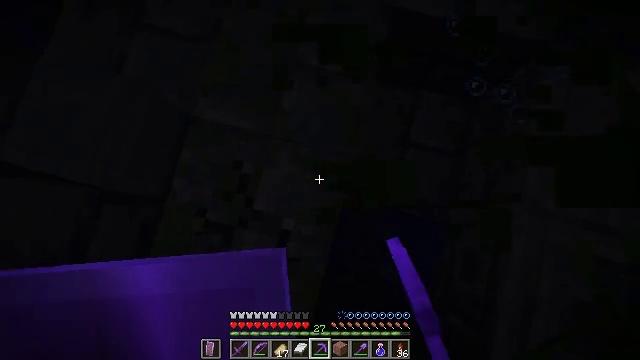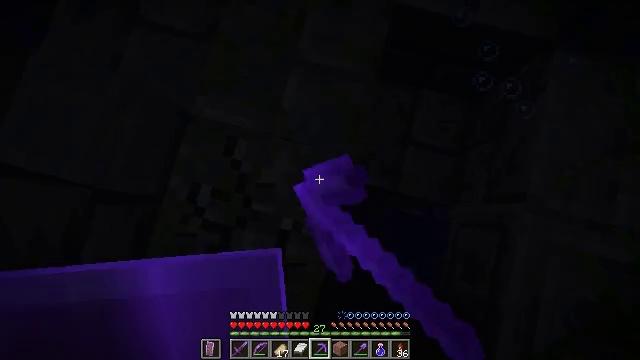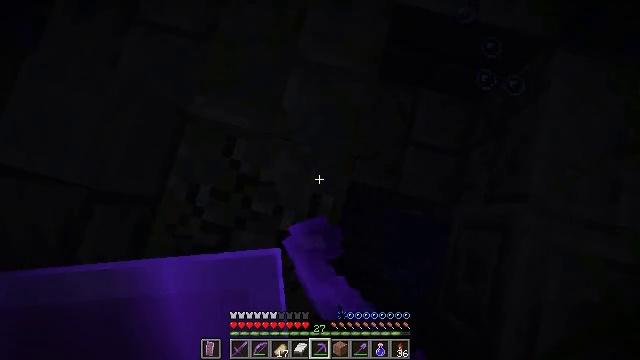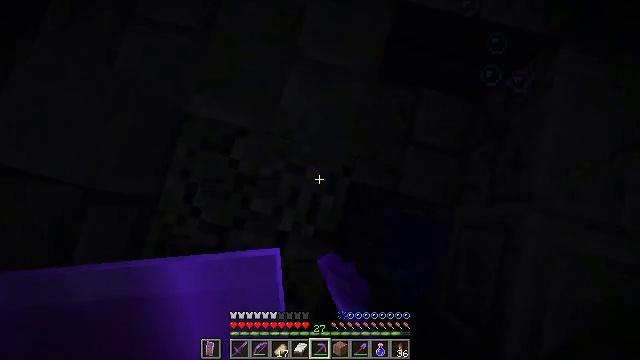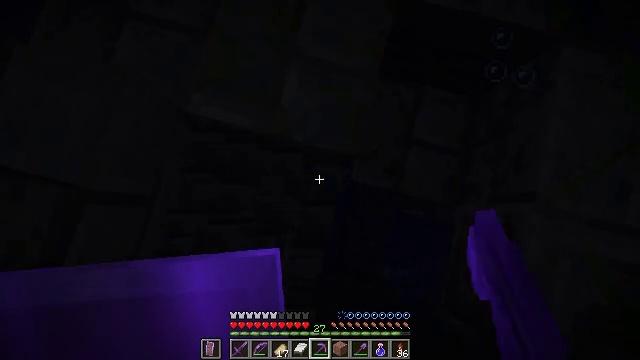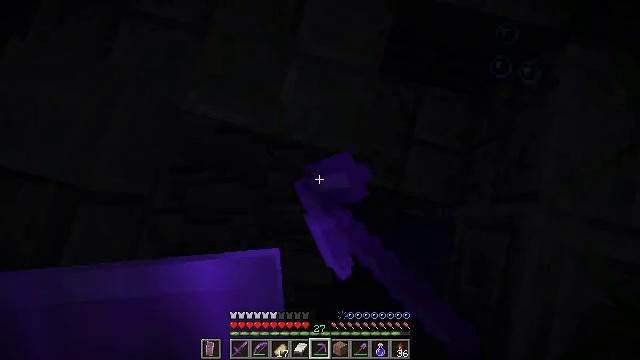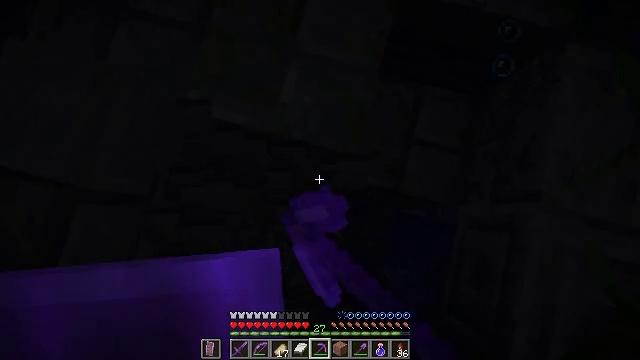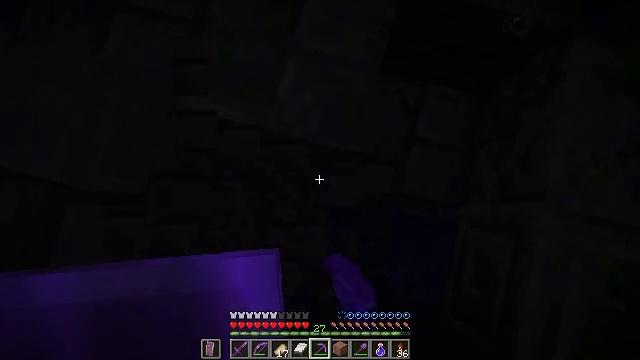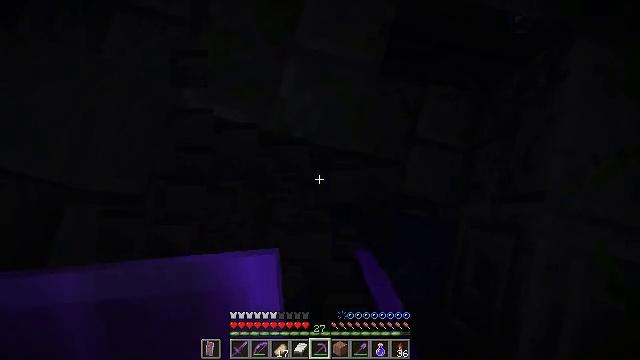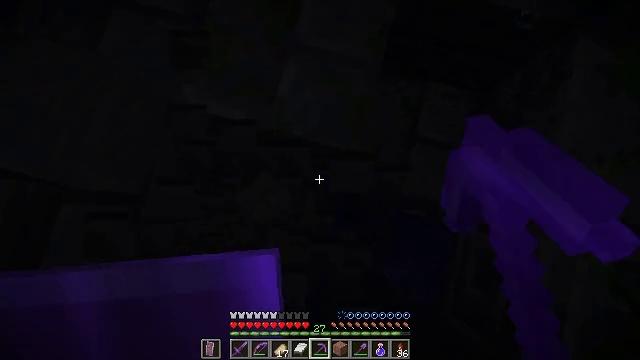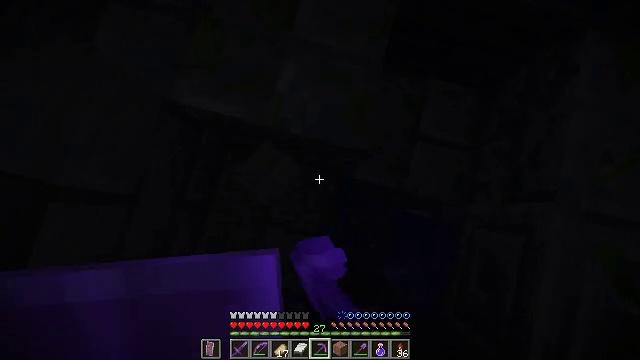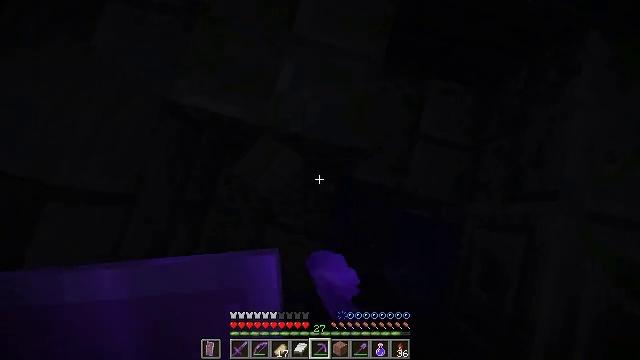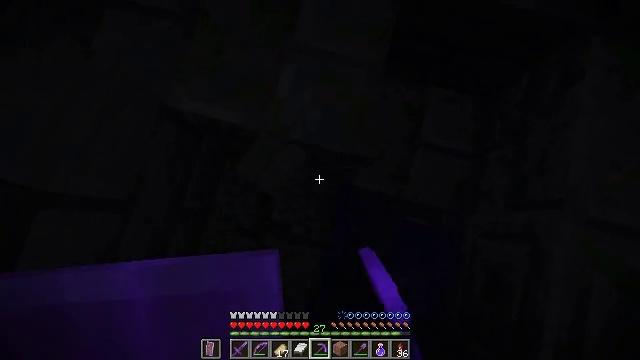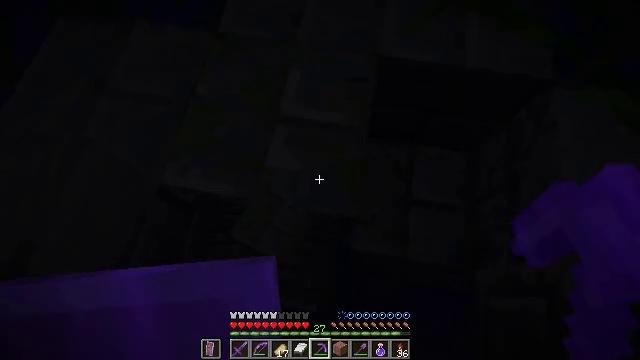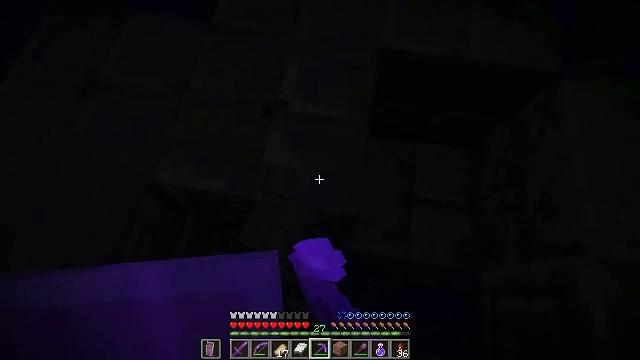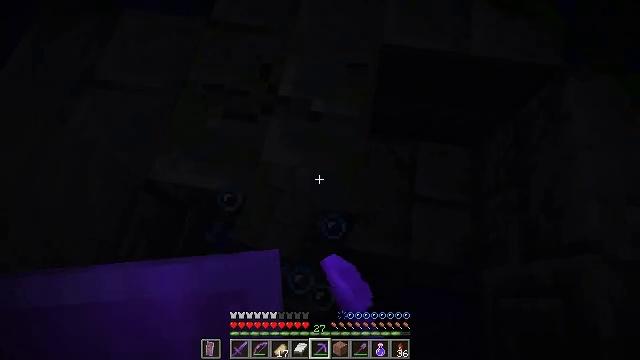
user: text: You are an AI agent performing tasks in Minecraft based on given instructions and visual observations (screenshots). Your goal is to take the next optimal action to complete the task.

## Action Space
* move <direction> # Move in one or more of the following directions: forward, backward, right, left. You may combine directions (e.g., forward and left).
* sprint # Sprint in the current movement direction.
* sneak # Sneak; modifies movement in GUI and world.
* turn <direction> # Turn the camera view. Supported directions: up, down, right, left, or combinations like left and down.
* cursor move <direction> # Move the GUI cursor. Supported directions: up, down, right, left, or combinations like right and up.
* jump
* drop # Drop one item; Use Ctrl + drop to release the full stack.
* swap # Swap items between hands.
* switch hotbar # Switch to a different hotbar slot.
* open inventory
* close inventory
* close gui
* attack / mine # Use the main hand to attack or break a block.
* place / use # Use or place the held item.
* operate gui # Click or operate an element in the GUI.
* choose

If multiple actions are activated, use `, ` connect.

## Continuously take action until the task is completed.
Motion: motion action
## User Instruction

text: Break the mossy stone bricks in a structure.
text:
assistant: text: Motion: attack / mine
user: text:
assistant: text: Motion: attack / mine
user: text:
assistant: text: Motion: attack / mine
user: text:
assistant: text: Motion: attack / mine
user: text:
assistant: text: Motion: attack / mine
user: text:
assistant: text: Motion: attack / mine
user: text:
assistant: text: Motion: attack / mine
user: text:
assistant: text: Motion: attack / mine
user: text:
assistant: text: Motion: attack / mine
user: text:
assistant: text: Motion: attack / mine
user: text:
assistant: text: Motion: attack / mine
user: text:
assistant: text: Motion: turn up, attack / mine
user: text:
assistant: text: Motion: turn right and up, attack / mine
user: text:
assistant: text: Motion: attack / mine
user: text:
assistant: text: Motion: attack / mine
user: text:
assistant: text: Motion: attack / mine
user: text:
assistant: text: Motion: attack / mine
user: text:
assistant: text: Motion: attack / mine
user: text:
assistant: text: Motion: attack / mine
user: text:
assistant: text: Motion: attack / mine
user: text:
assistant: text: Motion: attack / mine
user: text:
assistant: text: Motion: attack / mine
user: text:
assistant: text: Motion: turn right and down, attack / mine
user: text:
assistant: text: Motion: turn right and down, attack / mine
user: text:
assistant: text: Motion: attack / mine
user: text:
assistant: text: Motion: attack / mine
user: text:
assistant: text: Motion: turn right and down, attack / mine
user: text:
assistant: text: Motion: turn right and down, attack / mine
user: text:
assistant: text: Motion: turn right and down, attack / mine
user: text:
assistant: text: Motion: move left, turn right, attack / mine